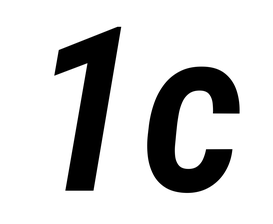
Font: Roboto-Italic_Condensed_SemiBold_Italic